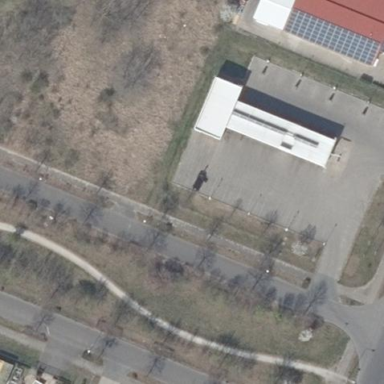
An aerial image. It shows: Retail area with car wash facility.